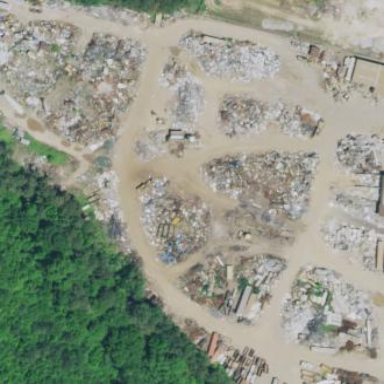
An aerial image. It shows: Recycling center.